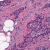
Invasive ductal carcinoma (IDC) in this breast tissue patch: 1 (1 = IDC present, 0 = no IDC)